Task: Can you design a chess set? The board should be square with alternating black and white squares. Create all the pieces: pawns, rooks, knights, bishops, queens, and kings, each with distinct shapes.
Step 5392:
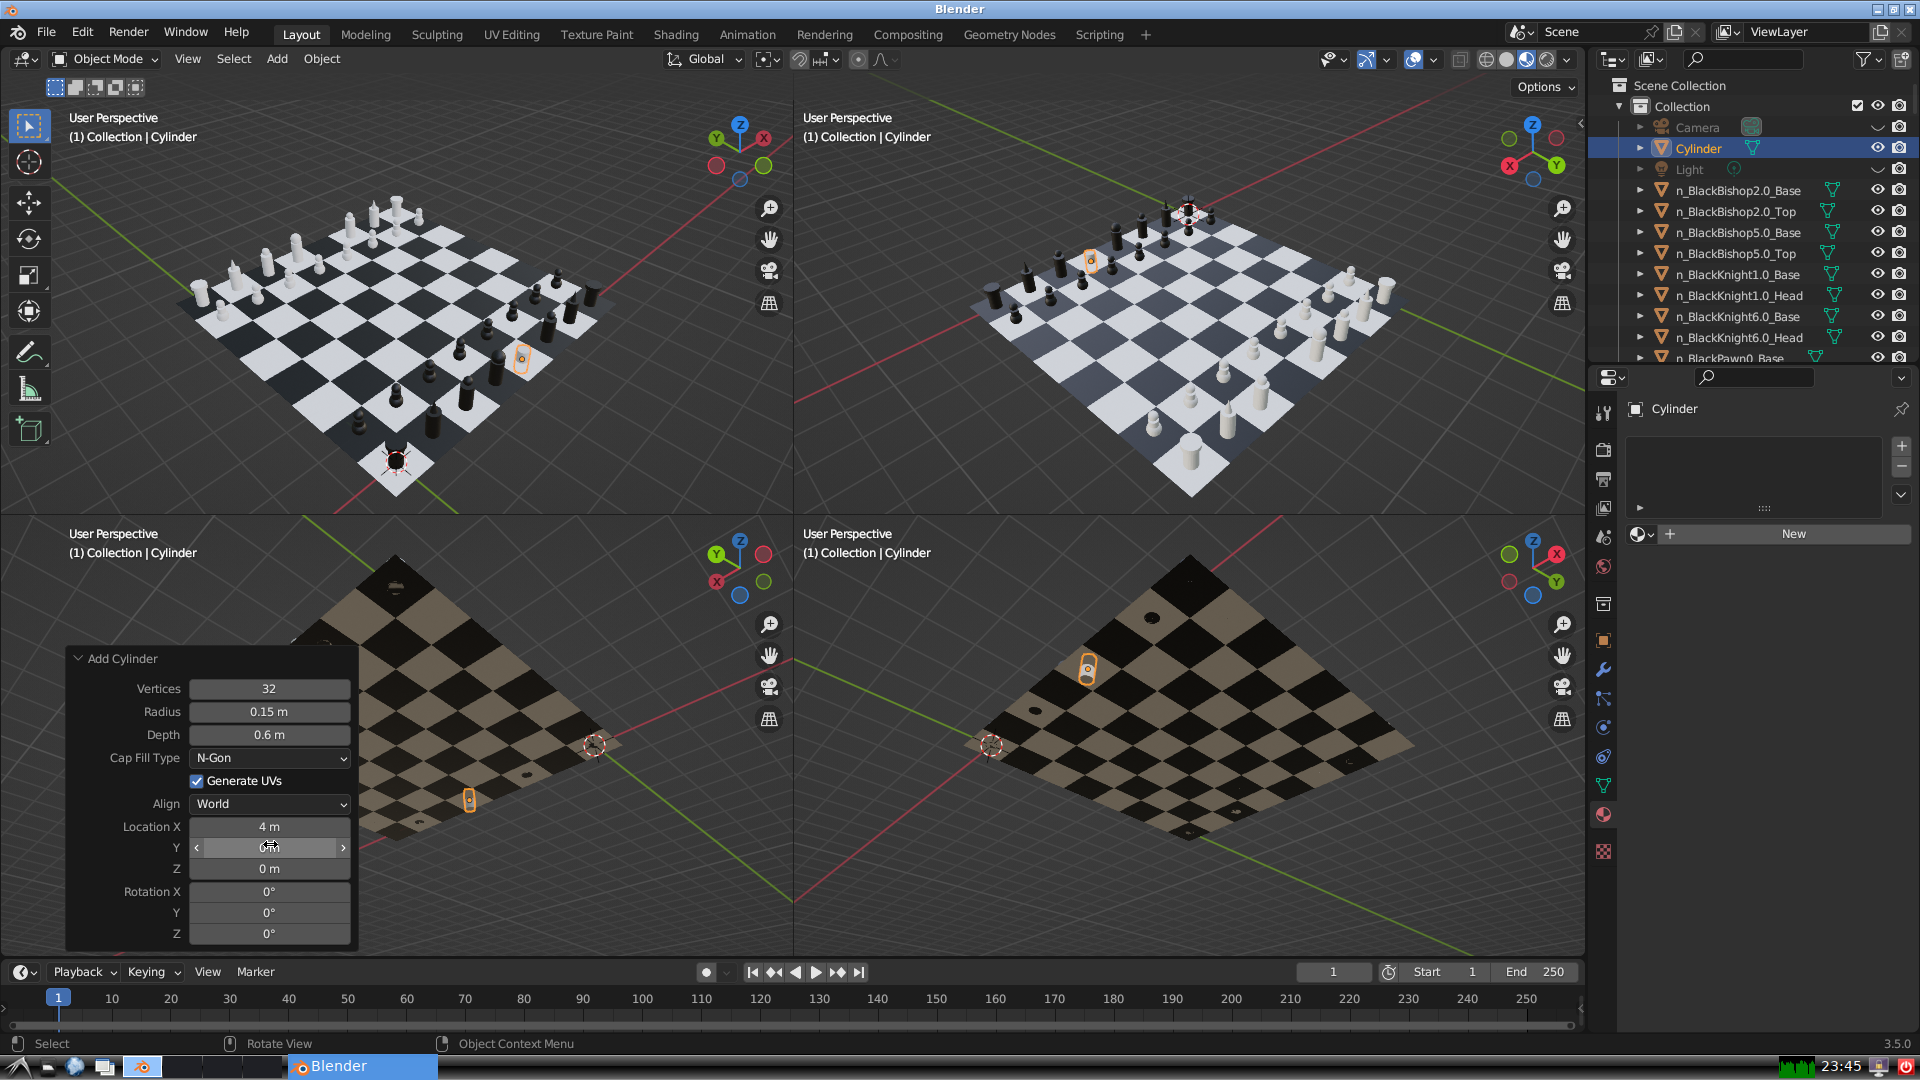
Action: {"mouse_move": [270, 868]}